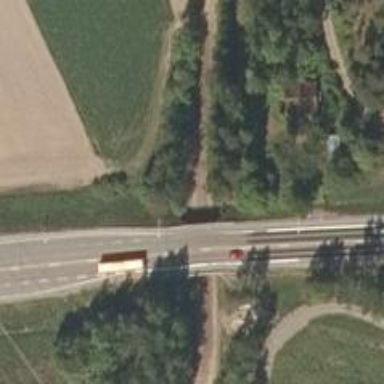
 designed for trunk highway and motorroad."